Interaction volume radius: 5 \u00c5
Interaction volume height: 10 \u00c5
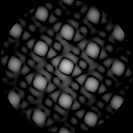
Disorder parameter: 0.04842